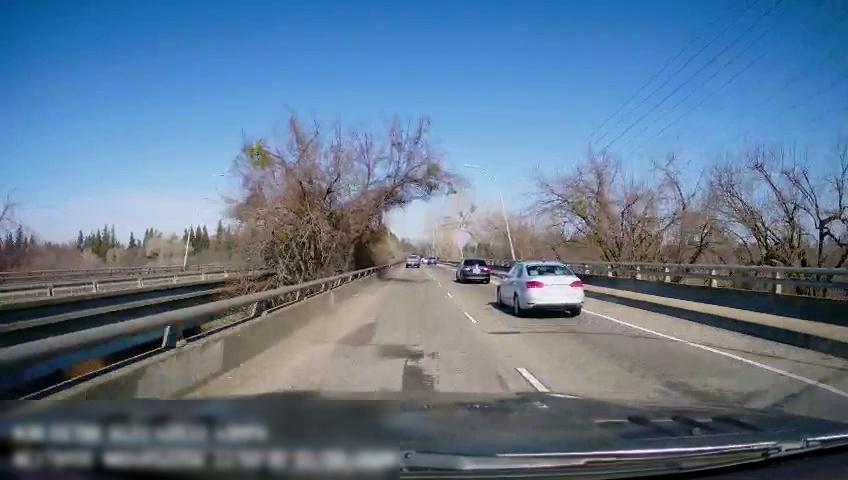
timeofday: Day
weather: Sunny
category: Drivable Space
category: Vehicles | Car
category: Vehicles | Car
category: Vehicles | Truck
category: Lanes | Current Lane
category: Lanes | Alternate Lane